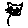
Label: cat